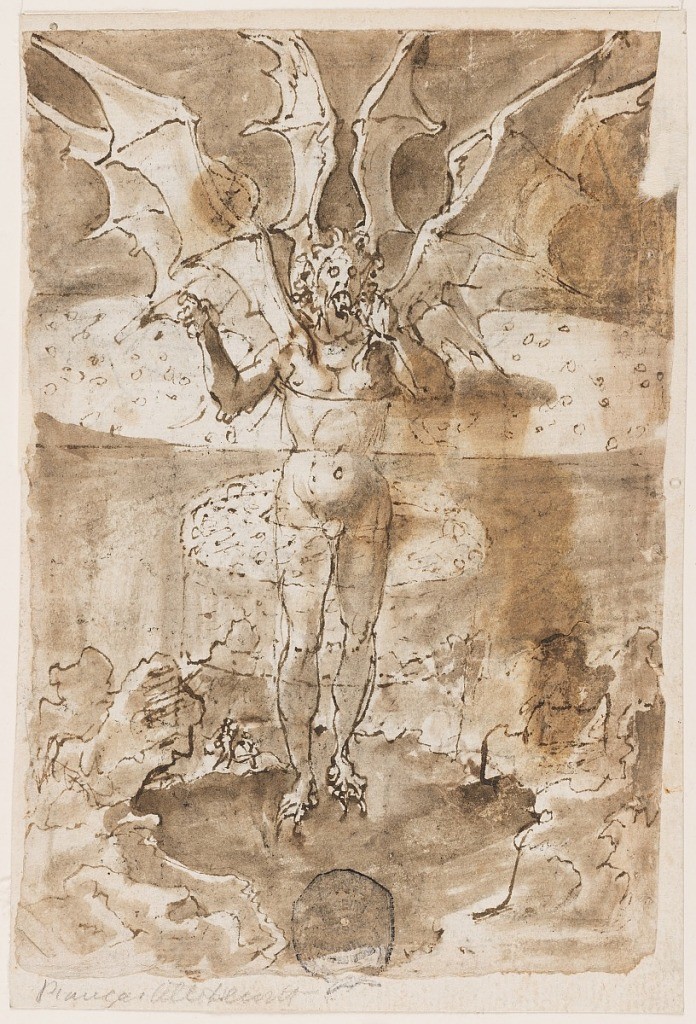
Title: Lucifer Appearing to Dante and Virgil in Hell
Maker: Jan van der Straet, called Stradanus, Flemish, 1523–1605
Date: ca. 1585 – 1595
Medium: Recto: pen and brown ink, brush and brown and black washes over black chalk on laid paper Verso: pen and brown ink over black chalk on laid paper
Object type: Drawing
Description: Recto: Winged Lucifer stands in a round block of ice, crushing sinners
with his teeth. The tiny figures of Dante and Virgil, the former seated, are visible in the background, behind Lucifer's feet.
Verso, left: St. Christopher stands on the bank of a river, the Christ Child on his shoulder. A woman at left holds a lantern.
Verso, right: The Virgin, seated, wrapped in drapery, holds the young Jesus in her arms.